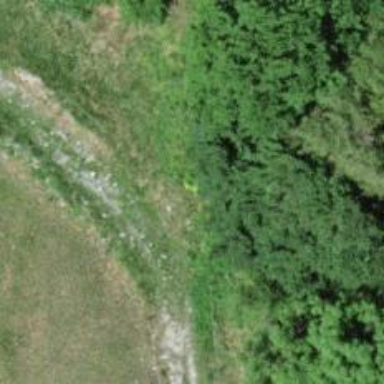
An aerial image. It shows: Unpaved path.